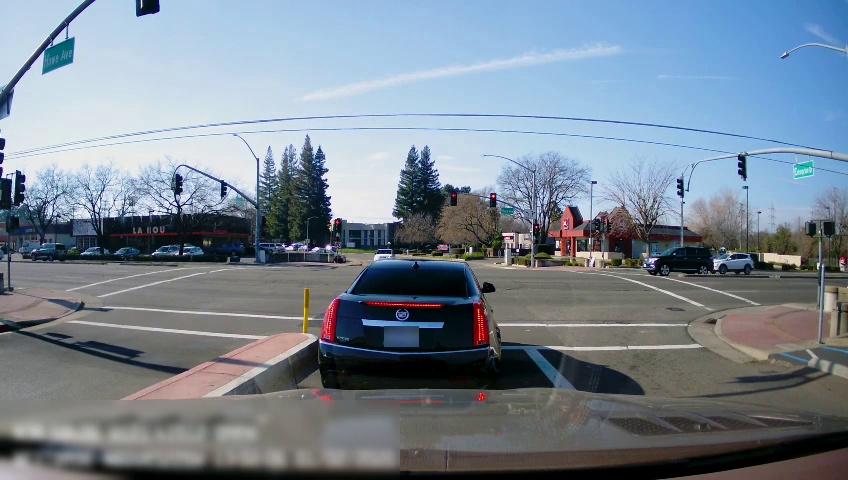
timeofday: Day
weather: Sunny
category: Drivable Space
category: Vehicles | SUV
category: Vehicles | SUV
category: Vehicles | Car
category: Vehicles | Truck
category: Vehicles | SUV
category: Vehicles | Car
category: Vehicles | Car
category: Vehicles | Car
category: Vehicles | Car
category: Lanes | Opposite Lane
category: Lanes | Current Lane
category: Traffic | Lights
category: Traffic | Signs
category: Traffic | Lights
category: Traffic | Lights
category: Traffic | Lights
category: Traffic | Lights
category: Traffic | Lights
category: Traffic | Lights
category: Traffic | Lights
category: Traffic | Lights
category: Traffic | Signs
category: Traffic | Lights
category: Traffic | Lights
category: Traffic | Lights
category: Traffic | Lights
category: Traffic | Lights
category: Traffic | Signs
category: Traffic | Lights
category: Traffic | Lights
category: Traffic | Lights